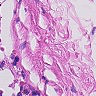
Metastatic tissue present: no